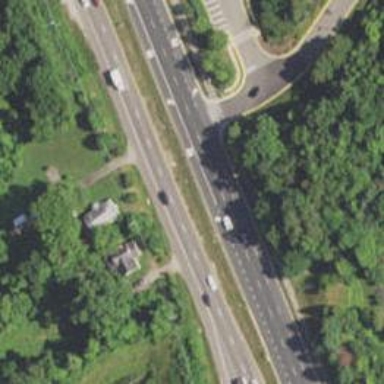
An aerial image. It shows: Asphalt trunk highway which is also expressway.